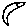
Label: moon